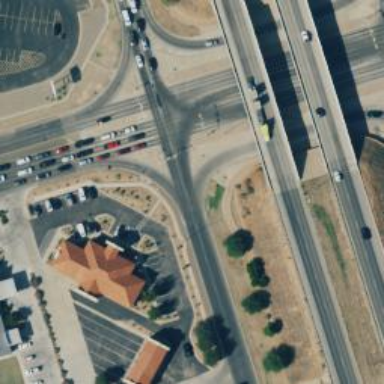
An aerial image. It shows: Secondary link road.